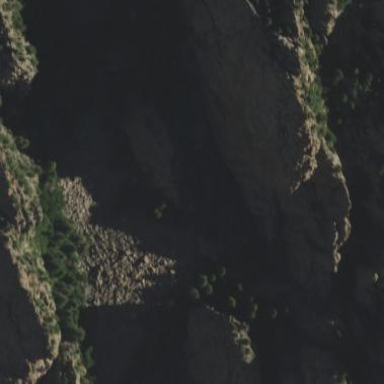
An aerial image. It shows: Natural scree.